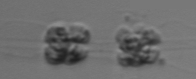
Label: Leptocylindrus_mediterraneus